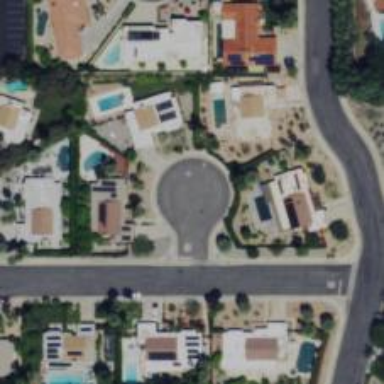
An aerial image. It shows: Turning circle on the road.